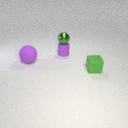
small purple rubber cylinder below small green metal sphere